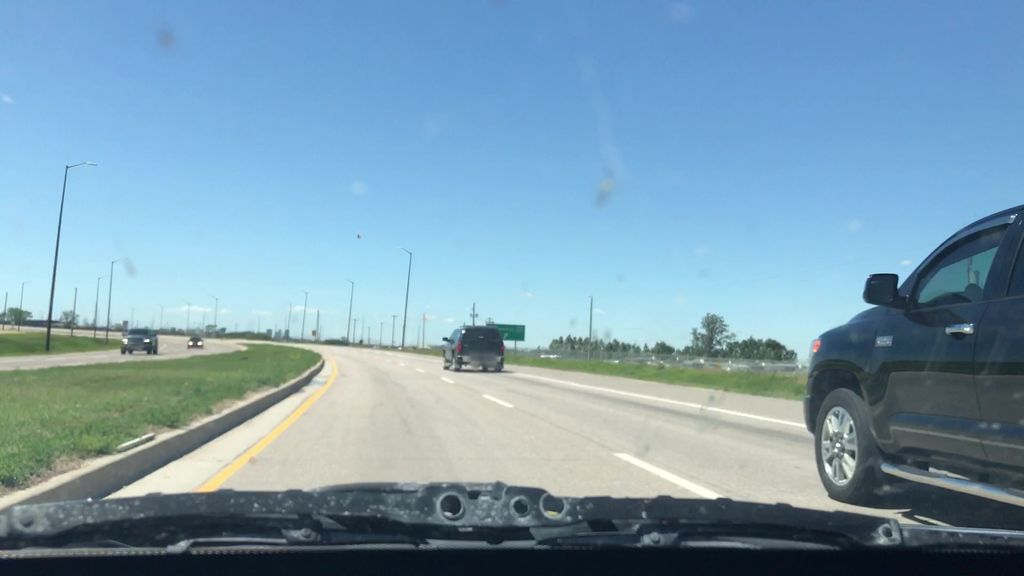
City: winnipeg